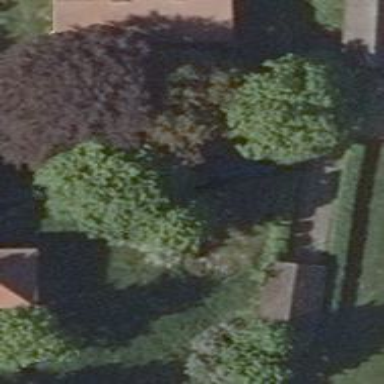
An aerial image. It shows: Deciduous tree with broadleaved leaves.